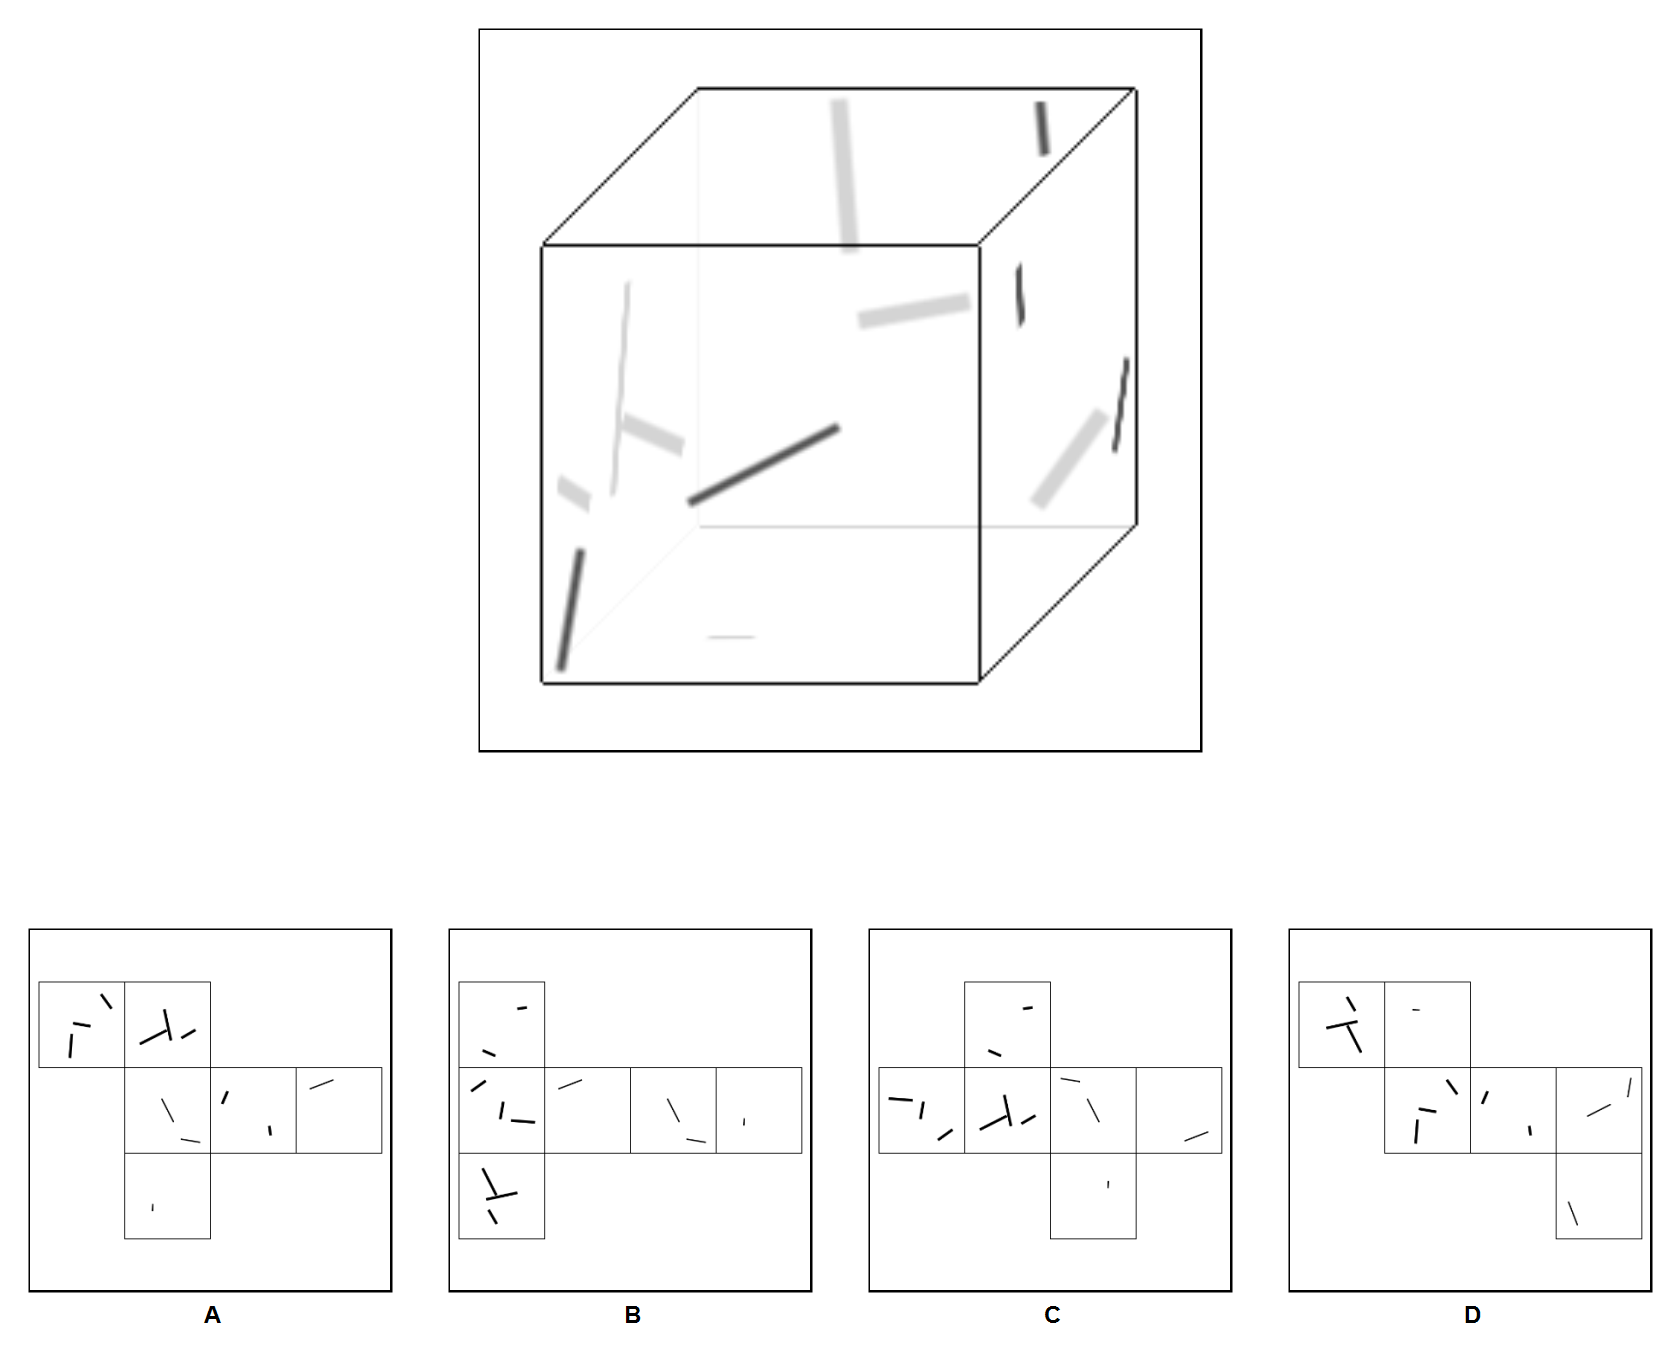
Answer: B